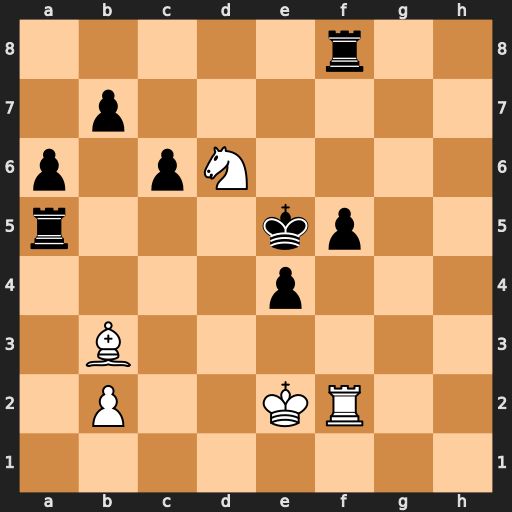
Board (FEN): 5r2/1p6/p1pN4/r3kp2/4p3/1B6/1P2KR2/8
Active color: w
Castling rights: -
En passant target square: -
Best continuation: Nc4+ Kd4 Nxa5